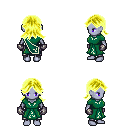
a pixel art fantasy rpg character, female body template, dark elf, purple skin, sash dress, metal pants, gold loose hair, metal gloves, four views (front, back, left, right), 2x2 character sprite sheet, small pixel art, hard edges, no anti-aliasing